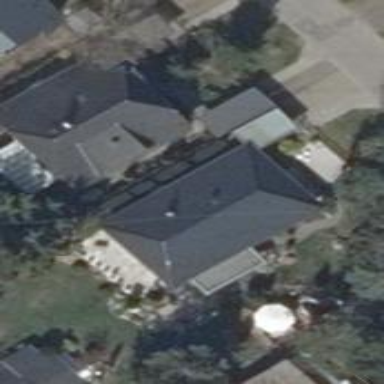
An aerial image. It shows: Detached building with hipped roof shape.